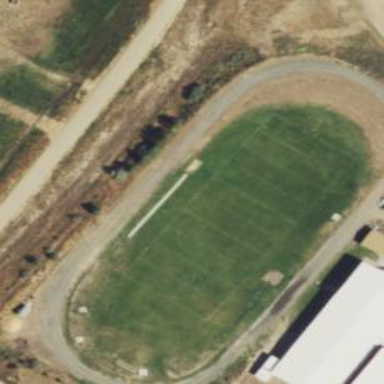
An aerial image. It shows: American football pitch.